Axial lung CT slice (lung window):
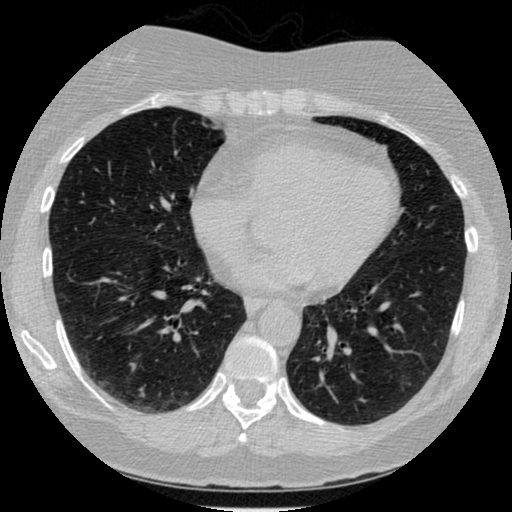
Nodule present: no